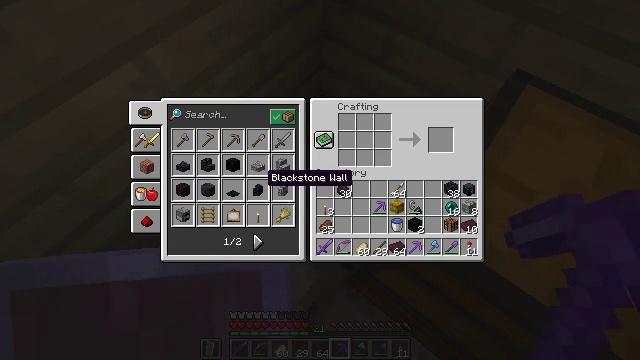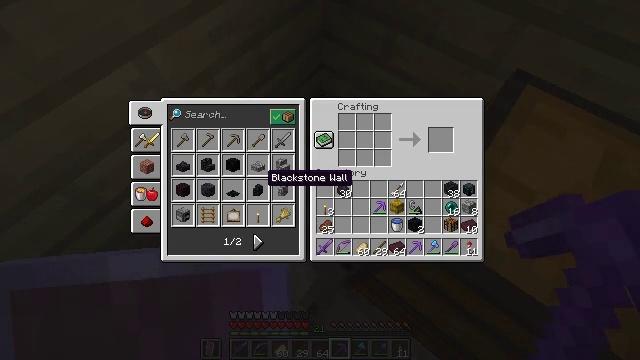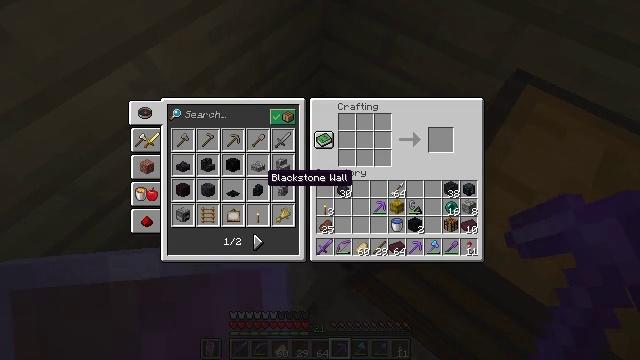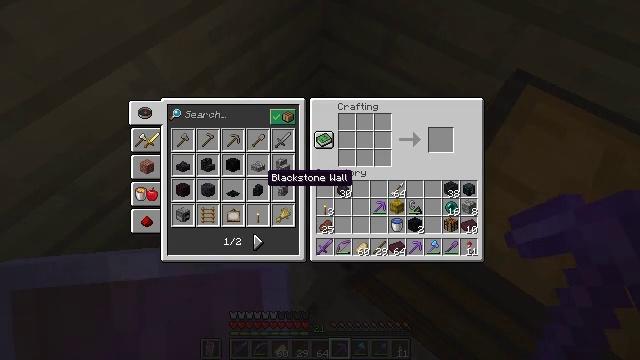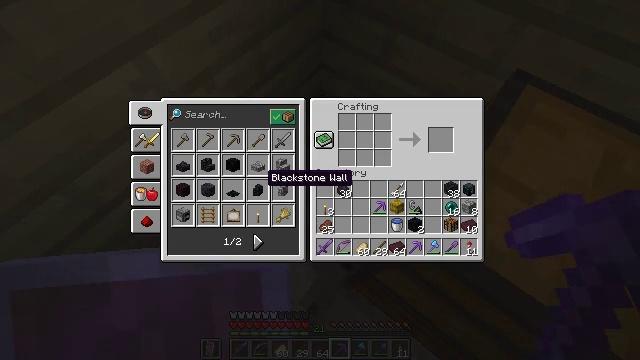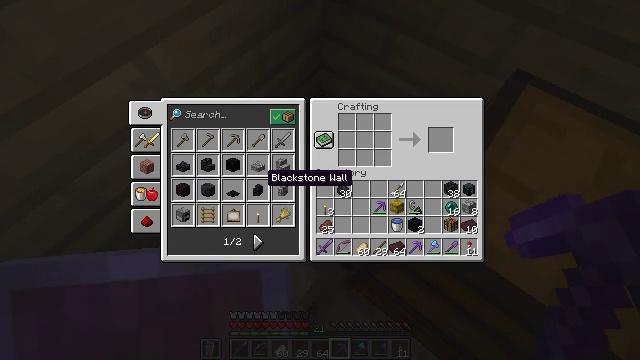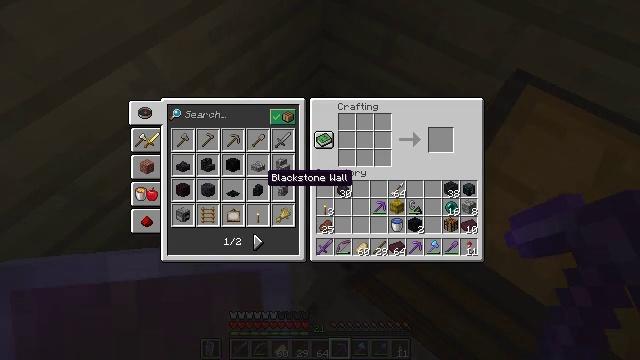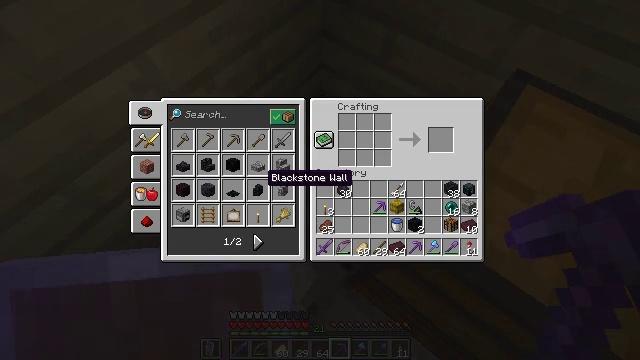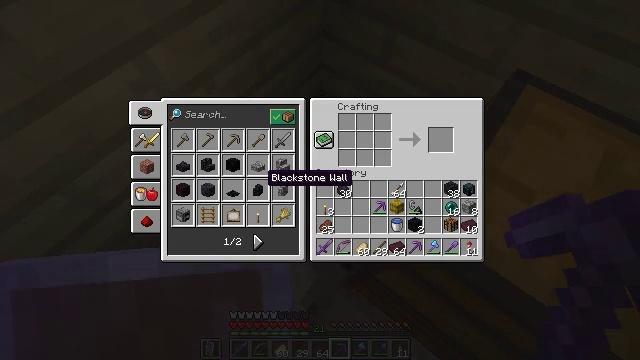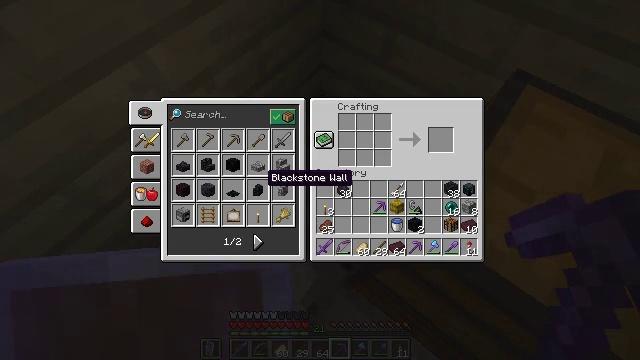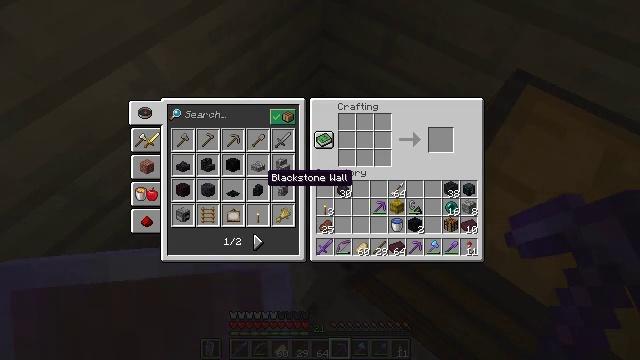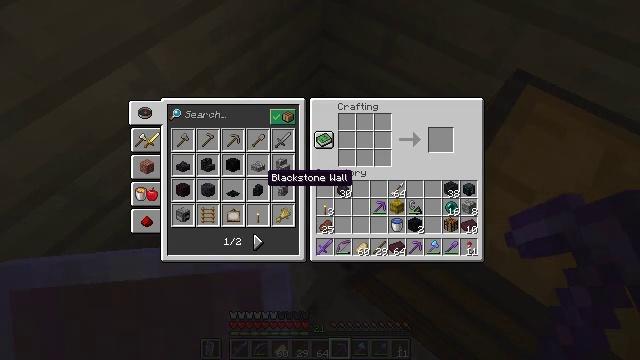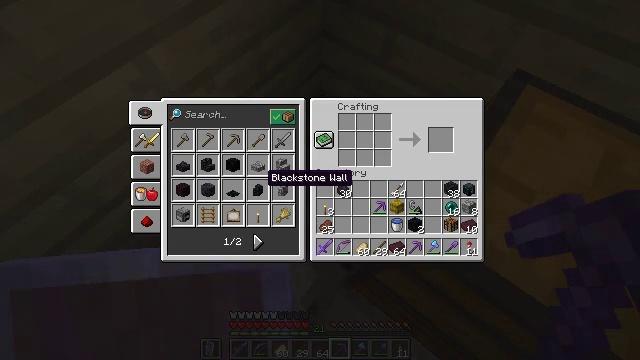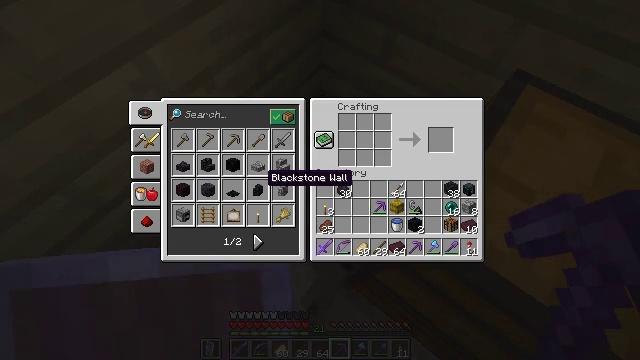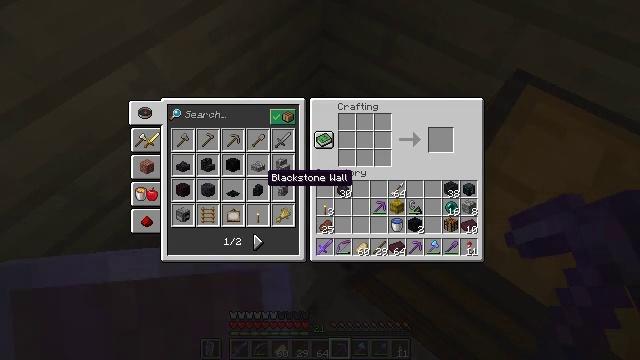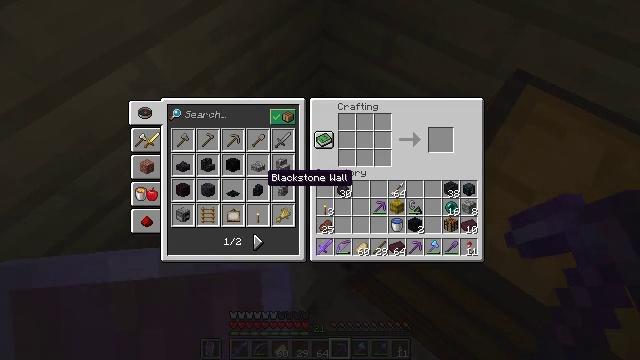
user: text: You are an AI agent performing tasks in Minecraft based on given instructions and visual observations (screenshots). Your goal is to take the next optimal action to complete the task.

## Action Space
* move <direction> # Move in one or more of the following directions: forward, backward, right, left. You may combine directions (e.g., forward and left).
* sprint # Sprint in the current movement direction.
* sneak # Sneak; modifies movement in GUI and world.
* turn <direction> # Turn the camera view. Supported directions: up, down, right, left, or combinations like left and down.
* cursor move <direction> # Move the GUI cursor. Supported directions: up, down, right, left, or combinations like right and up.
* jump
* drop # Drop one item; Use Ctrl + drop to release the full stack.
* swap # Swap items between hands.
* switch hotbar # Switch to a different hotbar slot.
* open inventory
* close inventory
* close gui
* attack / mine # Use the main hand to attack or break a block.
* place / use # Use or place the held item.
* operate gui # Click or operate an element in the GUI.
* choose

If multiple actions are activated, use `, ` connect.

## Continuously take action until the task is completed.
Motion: motion action
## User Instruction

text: Interact with the furnace to obtain nether bricks.
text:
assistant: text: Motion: no_op
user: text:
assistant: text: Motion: no_op
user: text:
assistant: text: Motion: no_op
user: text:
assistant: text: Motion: no_op
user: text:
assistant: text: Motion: no_op
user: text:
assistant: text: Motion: no_op
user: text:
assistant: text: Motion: no_op
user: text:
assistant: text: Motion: no_op
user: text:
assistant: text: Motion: no_op
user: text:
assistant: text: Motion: no_op
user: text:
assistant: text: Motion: no_op
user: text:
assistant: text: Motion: no_op
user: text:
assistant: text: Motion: no_op
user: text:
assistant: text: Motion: no_op
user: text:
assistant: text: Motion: no_op
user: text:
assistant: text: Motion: no_op
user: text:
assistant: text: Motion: no_op
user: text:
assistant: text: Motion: no_op
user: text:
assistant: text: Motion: no_op
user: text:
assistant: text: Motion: turn right and up
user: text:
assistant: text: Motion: turn right and up
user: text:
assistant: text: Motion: turn right and up
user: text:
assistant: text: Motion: turn right and up
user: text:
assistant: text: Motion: no_op
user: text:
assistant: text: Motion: move right
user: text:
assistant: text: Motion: move right
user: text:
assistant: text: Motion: move right
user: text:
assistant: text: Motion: move right, turn left and down
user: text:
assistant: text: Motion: move right, turn left and down
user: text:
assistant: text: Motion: move right, turn left